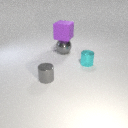
small cyan metal cylinder to the right of large gray metal sphere